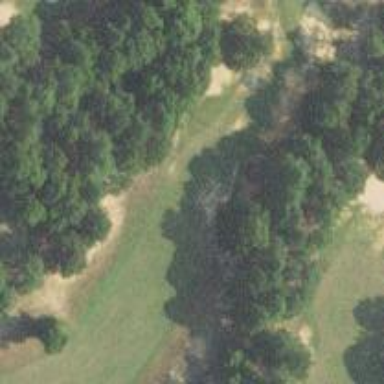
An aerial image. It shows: Golf fairway surrounded by grass.